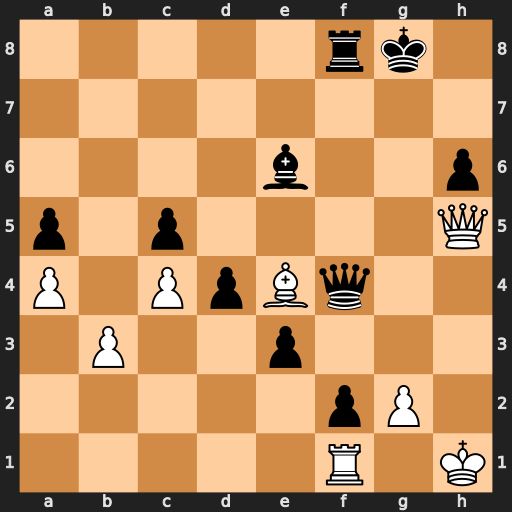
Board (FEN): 5rk1/8/4b2p/p1p4Q/P1PpBq2/1P2p3/5pP1/5R1K
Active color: w
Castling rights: -
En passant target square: -
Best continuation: Qg6+ Kh8 Qh7#